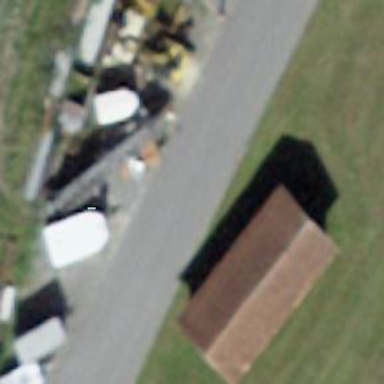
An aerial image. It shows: Barn.